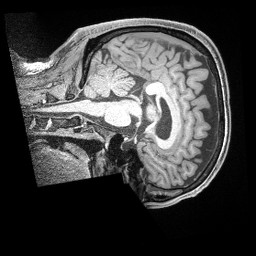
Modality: T1w
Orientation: sagittal
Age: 39
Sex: male
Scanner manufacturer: siemens
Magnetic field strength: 3 T
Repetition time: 2 s
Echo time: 0.00211 s